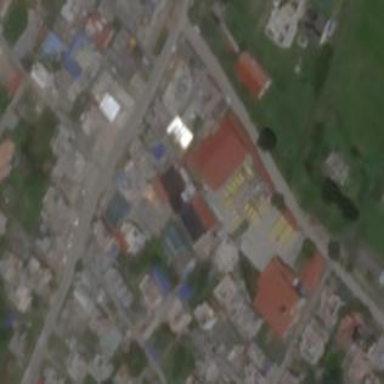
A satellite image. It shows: Building.